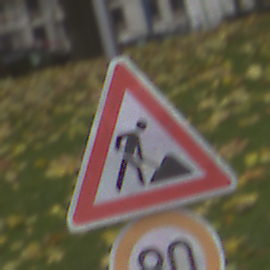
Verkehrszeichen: Arbeitsstelle
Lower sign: Geschwindigkeit80
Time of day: MorningAfternoon
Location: Outdoor (Nature)
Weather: Overcast
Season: Autumn
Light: Natural